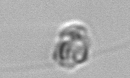
Label: flagellate